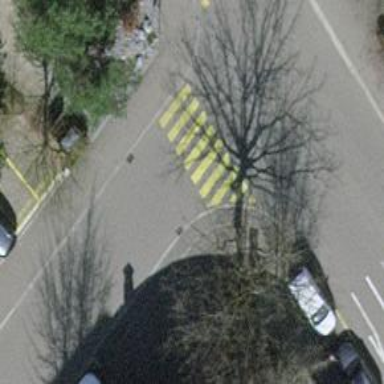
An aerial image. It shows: Marked zebra crossing on the road.